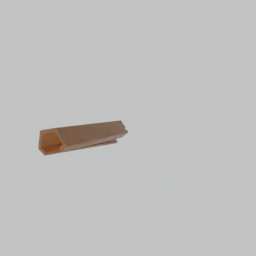
Label: lighting